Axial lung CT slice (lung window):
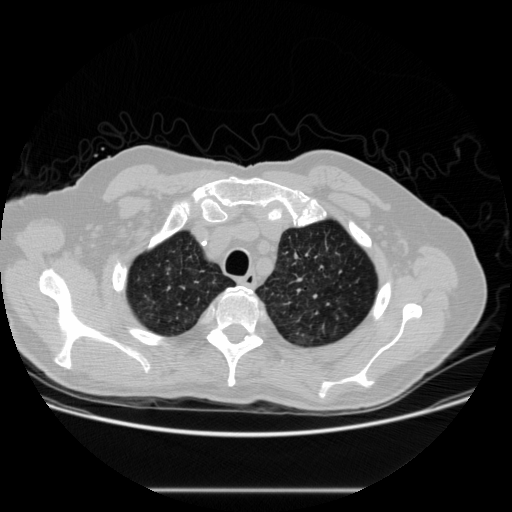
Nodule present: no